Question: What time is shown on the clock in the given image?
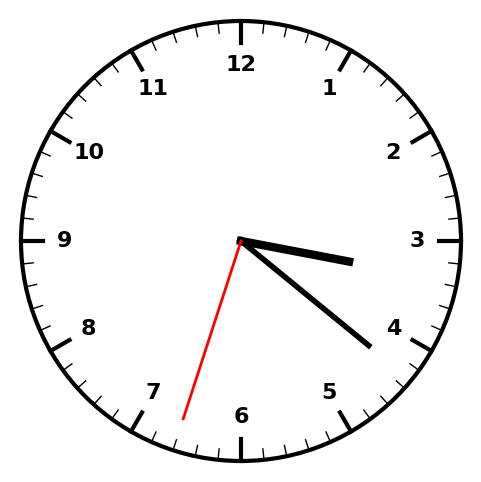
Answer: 03:21:33